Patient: sex M, age 72
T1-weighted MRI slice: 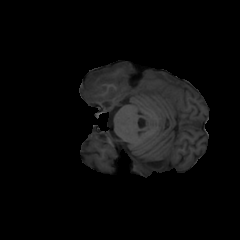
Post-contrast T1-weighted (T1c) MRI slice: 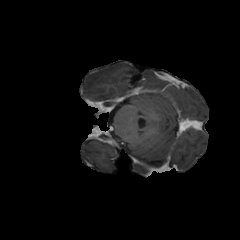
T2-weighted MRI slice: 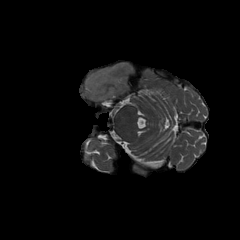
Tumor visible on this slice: yes
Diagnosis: Glioblastoma, IDH-wildtype
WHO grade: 4